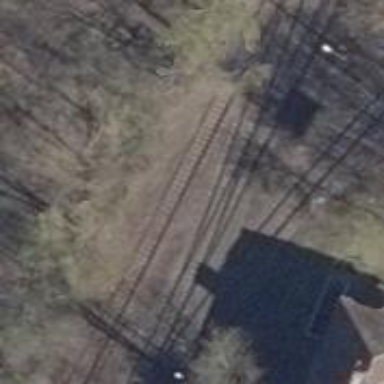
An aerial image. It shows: Railway switch.